Question: >
<URL>
SQLite has some awesome graphs showing the grammer of the language on their website, does anyone know how these are made?

Is there a tool for generating graphs from grammas?
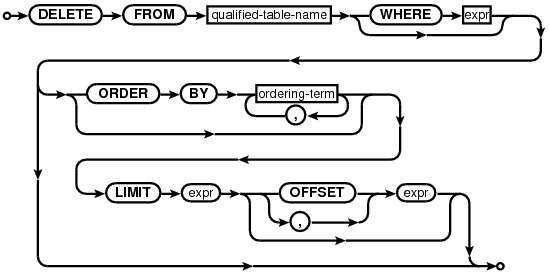
Answer: This example looks a lot like a finite automaton -- i.e. the graph equivalent of a regular expression. If you can repesent your grammar to a RE (naturally, not all grammars will be representable as REs!), you can use the <URL> to translate it into a FA graph.
Note that the alphabet in question for the REs is not single letters, but words and tokens. In the above example, the corresponding RE looks like:
'''
DELETE FROM qualified-table-name
(WHERE expr|()) /* "WHERE expr" is optional; the alternative branch is the empty expression "()" */
(
(ORDER BY ordering-term (, ordering-term)*|()) /* ", ordering-term" may be repeated */
LIMIT expr ((OFFSET|,) expr|()) /* can use "OFFSET" or "," */
|()
)
'''
This translates into a FA very similar to your diagram. <URL> will do a passable job of drawing it legibly.

However that's not quite the same as the original, is it? Presenting it nicely is the next challenge. I'd suggest taking the nested RE expressions and rendering them recursively, starting at the leaves.
For example, to render '(WHERE expr|())':
1. Two alternate paths. Render each separately: Render WHERE expr: Render WHERE as box. Then an arrow. Then render expr as a box. Render () as a single arrow.
2. Find the longest (the first one) and stretch the others to match it.
3. Create start and end nodes at each end.
4. Draw connecting edges from the start node to each subpart, then from each subpart to the end node.
Doing this graphically means keeping track of box sizes and positions, including invisible boxes. There is an invisible box round each subpart. There are three things to note about the recursive structure:
1. The size of a part depends on the sizes of its children.
2. The location of a subpart depends on the location of its parent.
3. Locations of everything (may) depend on the sizes of everything else.
This implies that you should first calculate the sizes of each part, starting at the bottom. Then, once you know the size of the root, you can start positioning the parts, top-down.